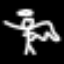
Label: angel